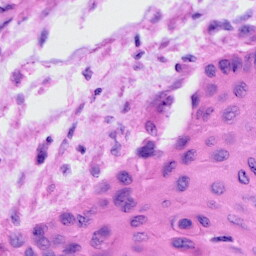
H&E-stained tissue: Cervix